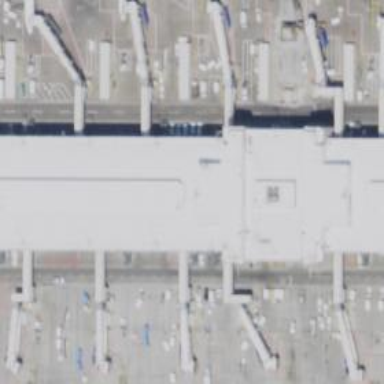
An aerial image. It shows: Airport gate.